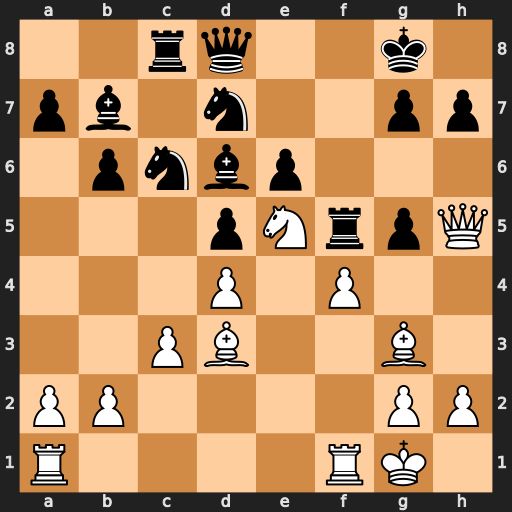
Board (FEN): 2rq2k1/pb1n2pp/1pnbp3/3pNrpQ/3P1P2/2PB2B1/PP4PP/R4RK1
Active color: w
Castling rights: -
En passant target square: -
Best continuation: Bxf5 exf5 Qf7+